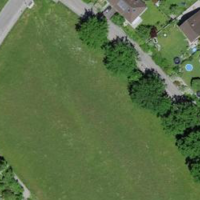
EUNIS habitat code: 52
Species observed at this site:
Papaver rhoeas